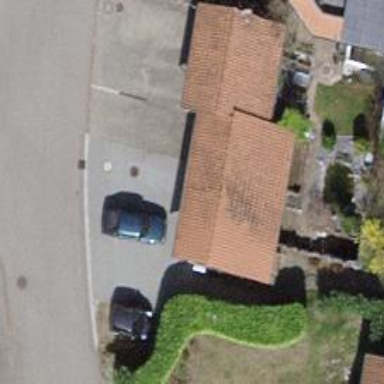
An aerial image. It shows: Garage building.